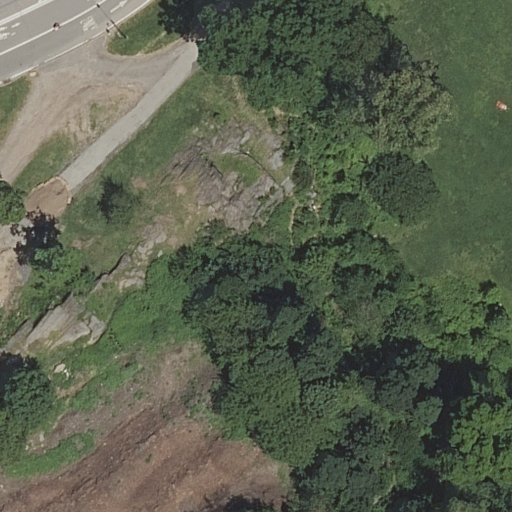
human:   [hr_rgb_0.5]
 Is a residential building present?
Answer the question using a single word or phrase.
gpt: no

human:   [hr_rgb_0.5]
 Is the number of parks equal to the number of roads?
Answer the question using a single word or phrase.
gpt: no

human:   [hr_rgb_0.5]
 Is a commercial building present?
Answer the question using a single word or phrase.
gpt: no

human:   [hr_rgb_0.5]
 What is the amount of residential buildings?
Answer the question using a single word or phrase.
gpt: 0

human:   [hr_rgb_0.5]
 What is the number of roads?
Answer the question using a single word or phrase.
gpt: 2

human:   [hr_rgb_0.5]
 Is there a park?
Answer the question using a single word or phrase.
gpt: yes

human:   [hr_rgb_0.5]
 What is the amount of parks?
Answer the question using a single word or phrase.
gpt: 1

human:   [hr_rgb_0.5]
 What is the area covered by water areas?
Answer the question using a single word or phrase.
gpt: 0m2

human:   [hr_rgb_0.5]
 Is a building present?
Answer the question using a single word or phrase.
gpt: no

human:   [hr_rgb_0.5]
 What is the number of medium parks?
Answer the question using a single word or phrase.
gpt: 0

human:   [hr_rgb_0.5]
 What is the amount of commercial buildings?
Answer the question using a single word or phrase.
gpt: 0

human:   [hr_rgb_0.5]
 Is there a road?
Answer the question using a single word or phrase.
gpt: yes

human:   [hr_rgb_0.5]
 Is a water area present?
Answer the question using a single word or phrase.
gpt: no

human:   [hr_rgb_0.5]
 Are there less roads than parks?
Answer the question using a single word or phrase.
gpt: no

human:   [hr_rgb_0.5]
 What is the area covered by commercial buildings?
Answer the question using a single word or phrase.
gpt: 0m2

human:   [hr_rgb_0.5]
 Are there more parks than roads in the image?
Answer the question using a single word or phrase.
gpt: no

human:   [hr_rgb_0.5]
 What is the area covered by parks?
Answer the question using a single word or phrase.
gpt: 10633m2

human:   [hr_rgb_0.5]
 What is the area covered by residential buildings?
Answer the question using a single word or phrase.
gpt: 0m2

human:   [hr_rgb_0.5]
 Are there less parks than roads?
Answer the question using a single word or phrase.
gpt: yes

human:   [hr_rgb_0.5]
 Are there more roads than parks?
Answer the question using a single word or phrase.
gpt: yes

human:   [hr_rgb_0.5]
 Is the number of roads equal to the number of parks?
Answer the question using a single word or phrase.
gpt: no

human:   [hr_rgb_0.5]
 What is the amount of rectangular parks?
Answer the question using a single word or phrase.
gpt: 1

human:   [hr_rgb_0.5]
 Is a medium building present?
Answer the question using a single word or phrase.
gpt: no

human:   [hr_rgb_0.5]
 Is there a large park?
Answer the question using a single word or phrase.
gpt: yes

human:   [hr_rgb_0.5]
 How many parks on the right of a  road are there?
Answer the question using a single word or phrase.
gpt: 0

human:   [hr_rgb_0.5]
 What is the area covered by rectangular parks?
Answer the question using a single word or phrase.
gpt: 10633m2

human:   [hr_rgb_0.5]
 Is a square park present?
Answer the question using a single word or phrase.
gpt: no

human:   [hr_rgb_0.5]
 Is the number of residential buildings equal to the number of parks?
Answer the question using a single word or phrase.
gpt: no

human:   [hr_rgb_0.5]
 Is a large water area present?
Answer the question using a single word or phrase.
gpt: no

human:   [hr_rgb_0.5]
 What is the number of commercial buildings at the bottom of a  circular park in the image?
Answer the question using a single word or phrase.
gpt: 0

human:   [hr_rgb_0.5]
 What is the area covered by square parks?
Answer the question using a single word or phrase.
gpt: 0m2

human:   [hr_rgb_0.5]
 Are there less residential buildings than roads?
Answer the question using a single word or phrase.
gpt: yes

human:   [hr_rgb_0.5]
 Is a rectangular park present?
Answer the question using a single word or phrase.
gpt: yes

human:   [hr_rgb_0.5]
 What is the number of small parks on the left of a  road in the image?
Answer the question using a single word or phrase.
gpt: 0

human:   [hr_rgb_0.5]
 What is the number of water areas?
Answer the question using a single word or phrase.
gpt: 0

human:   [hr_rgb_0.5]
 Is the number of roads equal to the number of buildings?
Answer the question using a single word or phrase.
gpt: no

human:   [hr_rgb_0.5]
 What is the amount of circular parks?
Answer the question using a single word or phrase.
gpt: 0

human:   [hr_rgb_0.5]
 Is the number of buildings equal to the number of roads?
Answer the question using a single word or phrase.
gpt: no

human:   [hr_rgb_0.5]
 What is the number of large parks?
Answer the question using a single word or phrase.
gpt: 1

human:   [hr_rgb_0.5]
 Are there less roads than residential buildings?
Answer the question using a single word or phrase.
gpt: no

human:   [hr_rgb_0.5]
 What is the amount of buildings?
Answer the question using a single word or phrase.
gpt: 0

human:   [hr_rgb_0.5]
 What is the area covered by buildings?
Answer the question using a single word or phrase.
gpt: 0m2

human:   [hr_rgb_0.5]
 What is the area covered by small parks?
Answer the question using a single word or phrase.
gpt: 0m2

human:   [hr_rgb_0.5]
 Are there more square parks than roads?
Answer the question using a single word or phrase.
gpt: no

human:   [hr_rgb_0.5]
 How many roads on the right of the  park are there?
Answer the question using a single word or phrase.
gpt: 2

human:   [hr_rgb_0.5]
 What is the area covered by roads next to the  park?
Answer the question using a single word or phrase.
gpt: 0m2

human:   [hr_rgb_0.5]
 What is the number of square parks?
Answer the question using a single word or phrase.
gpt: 0

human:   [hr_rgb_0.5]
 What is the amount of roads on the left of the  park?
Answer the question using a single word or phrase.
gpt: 0

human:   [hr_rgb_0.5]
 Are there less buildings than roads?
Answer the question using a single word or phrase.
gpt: yes

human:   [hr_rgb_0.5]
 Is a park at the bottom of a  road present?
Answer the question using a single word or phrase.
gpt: no

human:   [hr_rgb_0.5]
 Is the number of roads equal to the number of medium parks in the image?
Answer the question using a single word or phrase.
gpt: no

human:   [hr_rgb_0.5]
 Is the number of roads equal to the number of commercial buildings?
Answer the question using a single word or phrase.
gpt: no

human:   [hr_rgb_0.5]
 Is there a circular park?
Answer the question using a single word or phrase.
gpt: no

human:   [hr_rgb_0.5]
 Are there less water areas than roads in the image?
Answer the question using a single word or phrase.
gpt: yes

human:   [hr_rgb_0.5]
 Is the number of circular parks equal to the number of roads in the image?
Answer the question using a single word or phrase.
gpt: no

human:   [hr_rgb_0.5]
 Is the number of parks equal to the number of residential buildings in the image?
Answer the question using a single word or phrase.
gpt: no

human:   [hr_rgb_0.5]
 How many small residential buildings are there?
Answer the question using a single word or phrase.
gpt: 0

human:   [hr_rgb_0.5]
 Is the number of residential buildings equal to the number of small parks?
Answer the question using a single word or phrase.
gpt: yes

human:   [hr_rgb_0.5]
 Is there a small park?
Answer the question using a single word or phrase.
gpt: no

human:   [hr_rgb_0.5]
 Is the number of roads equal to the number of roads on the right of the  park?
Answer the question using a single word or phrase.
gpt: yes

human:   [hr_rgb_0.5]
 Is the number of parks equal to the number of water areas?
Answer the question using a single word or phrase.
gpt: no

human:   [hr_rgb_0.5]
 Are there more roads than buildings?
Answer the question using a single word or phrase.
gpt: yes

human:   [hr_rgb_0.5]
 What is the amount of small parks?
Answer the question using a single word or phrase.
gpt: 0

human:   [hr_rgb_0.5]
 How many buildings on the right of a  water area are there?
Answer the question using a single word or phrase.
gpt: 0